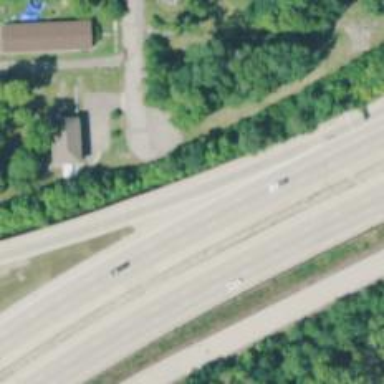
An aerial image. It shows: Trunk link highway.